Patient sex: F
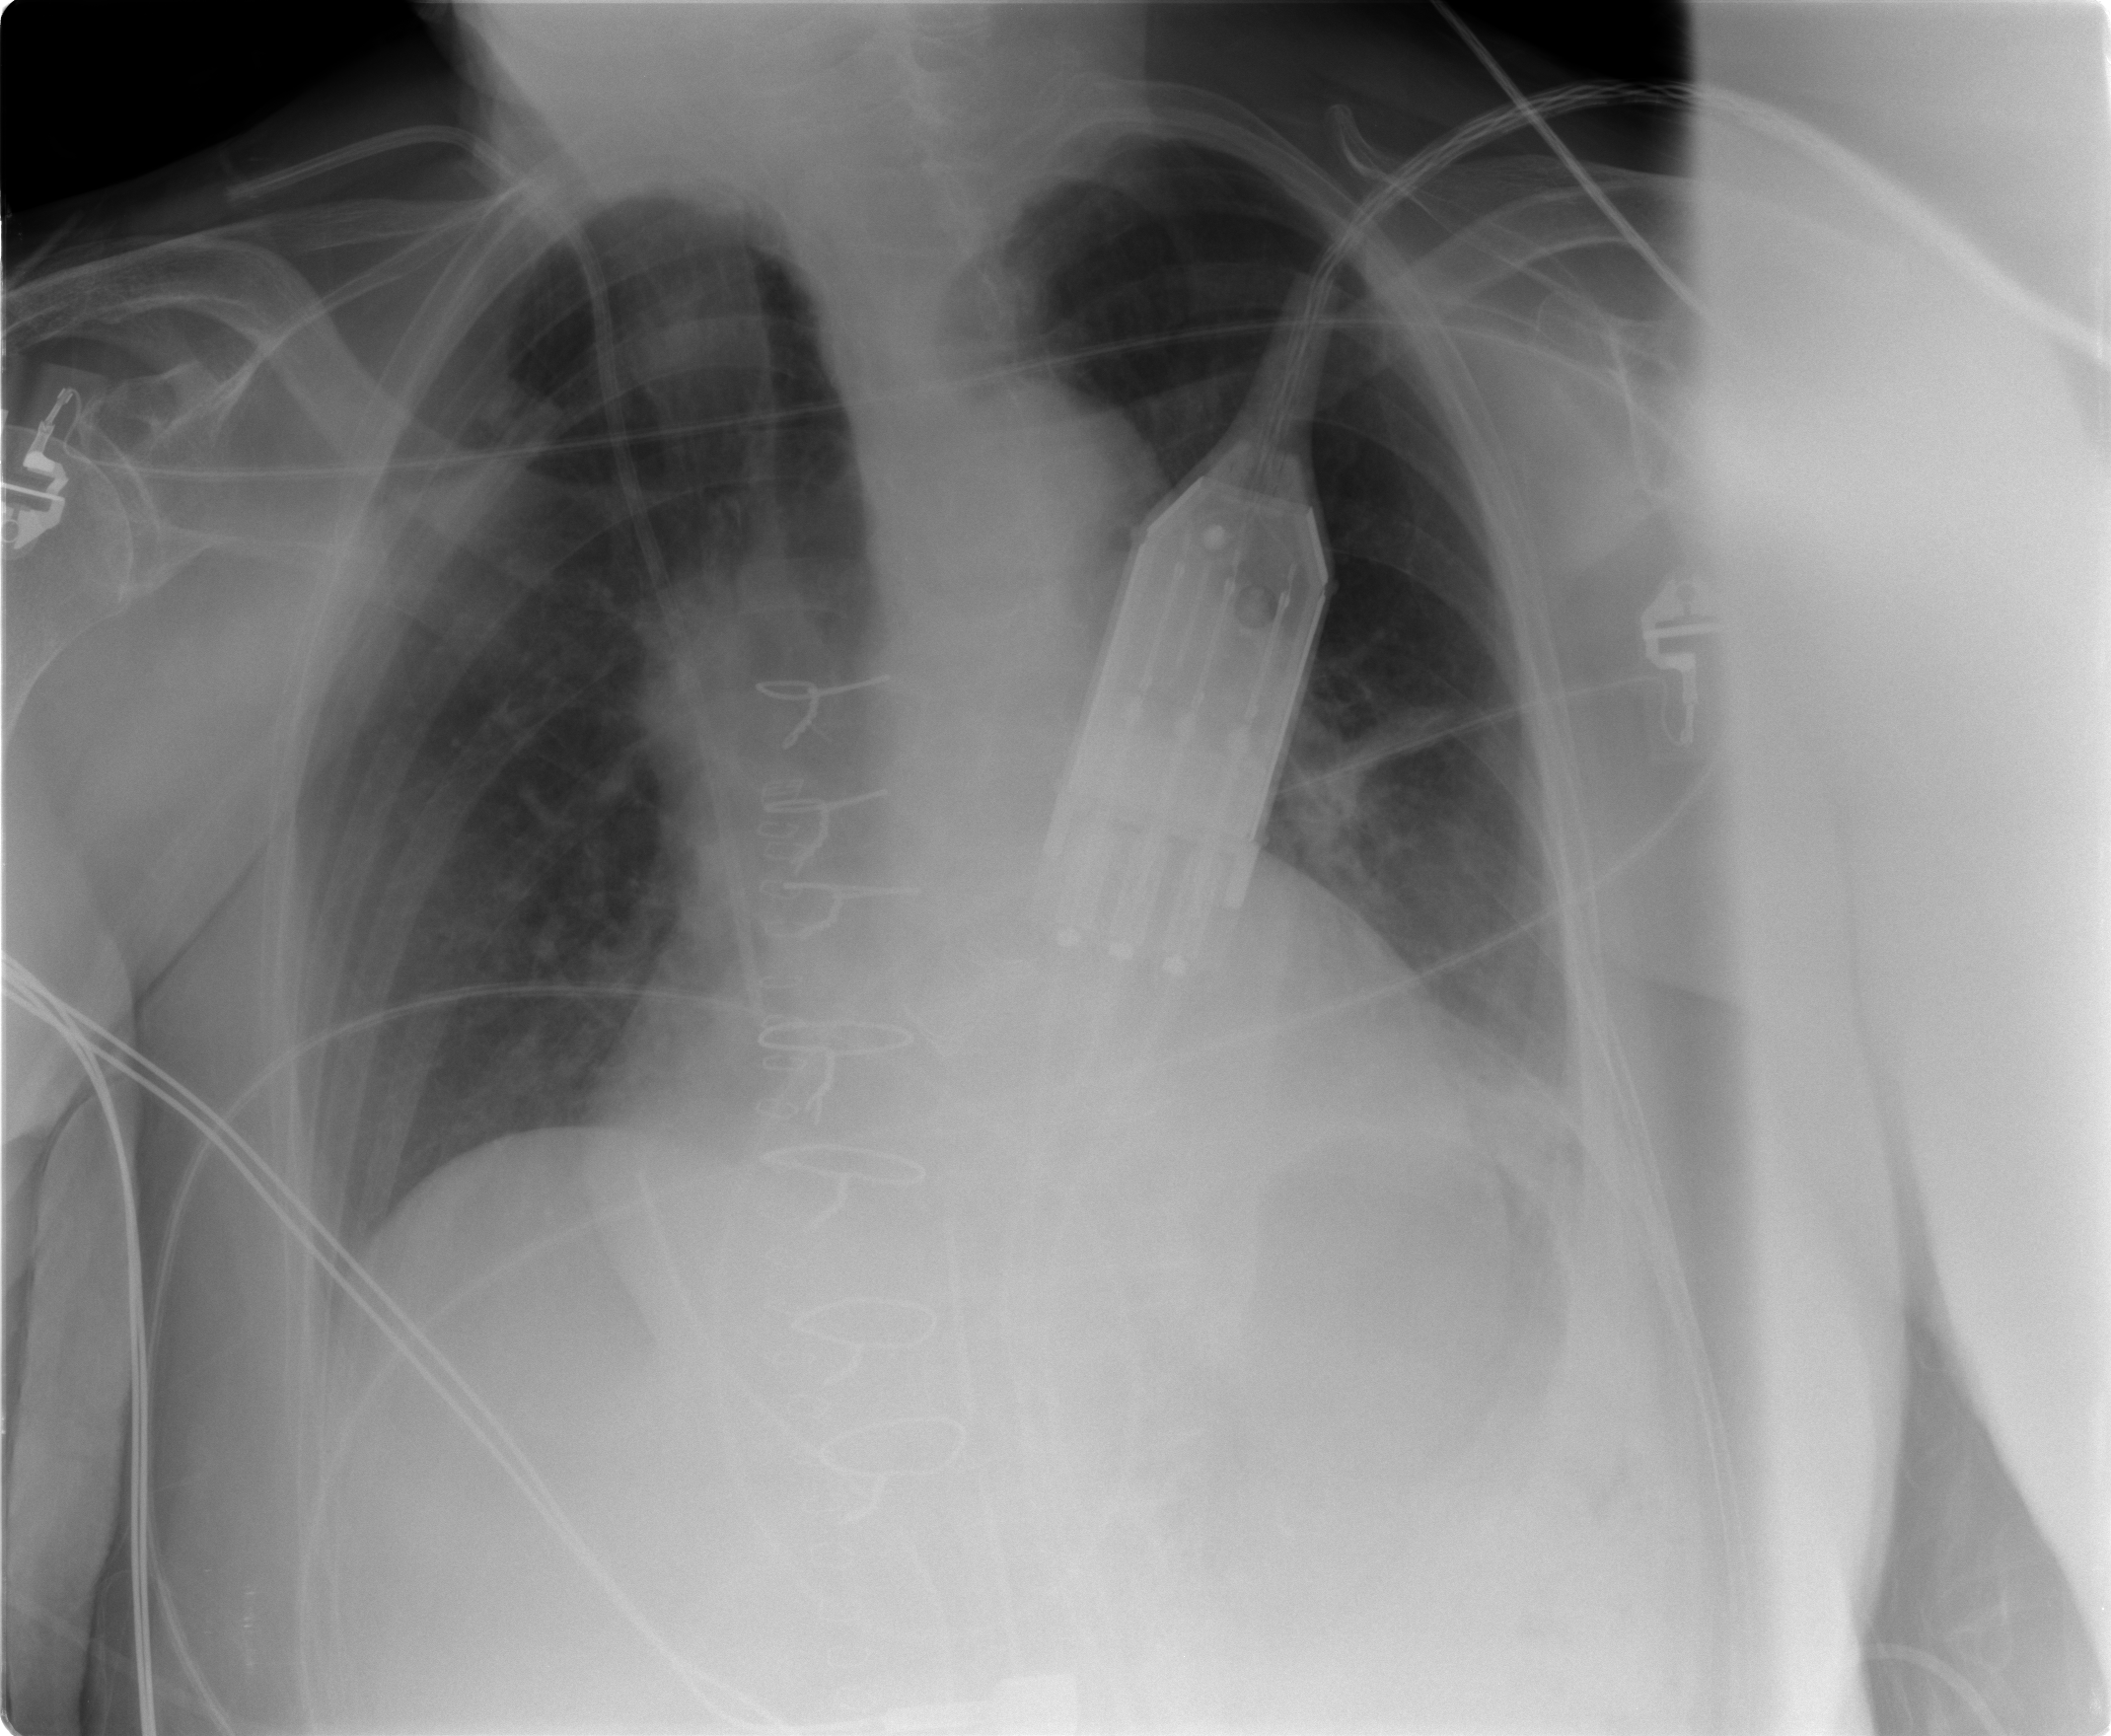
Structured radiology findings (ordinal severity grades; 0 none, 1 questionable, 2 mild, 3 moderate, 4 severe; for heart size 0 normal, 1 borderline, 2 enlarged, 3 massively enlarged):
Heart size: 1
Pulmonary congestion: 1
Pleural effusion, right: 0
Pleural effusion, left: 0
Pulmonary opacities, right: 0
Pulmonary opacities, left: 0
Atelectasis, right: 0
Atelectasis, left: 0